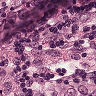
Metastatic tissue present: yes